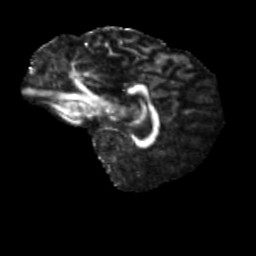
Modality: FA
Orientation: sagittal
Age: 59
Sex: female
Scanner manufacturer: siemens
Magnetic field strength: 3 T
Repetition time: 5.25 s
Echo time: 0.08 s